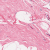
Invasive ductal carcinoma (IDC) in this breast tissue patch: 0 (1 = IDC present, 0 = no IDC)